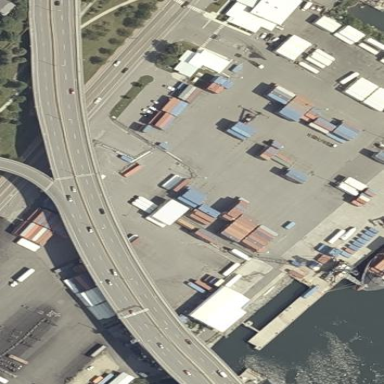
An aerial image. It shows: Industrial area designated as port for cargo handling. The focus is on container transportation.